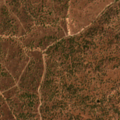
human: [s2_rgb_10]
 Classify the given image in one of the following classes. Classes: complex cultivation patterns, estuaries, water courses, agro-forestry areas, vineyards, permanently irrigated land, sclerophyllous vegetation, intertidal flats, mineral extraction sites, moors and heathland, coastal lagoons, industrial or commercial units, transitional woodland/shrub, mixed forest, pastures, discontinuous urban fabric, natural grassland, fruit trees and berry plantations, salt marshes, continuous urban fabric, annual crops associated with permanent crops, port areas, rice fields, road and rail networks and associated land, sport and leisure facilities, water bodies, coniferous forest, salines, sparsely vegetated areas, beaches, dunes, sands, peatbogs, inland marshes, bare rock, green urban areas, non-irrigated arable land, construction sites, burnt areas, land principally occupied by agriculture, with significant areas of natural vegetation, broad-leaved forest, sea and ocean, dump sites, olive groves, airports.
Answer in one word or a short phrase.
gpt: non-irrigated arable land, agro-forestry areas